Question: In Firefox my cursor turns into the one you see when you select a text field (I'm using Ubuntu 11.04).
The problem seem to be the commented line below (because the cursors returns to default or pointer if I comment it):
'''
<script type="text/javascript" >
$(function(){
var btnUpload=$('#upload');
var status=$('#logo-upload-status');
new AjaxUpload(btnUpload, {
action: '<?php bloginfo('template_directory'); ?>/upload-file.php',
name: 'uploadfile',
/* this is the problem -> onSubmit: function(file, ext){ */
if (! (ext && /^(jpg|png|jpeg|gif)$/.test(ext))){
status.text('Only JPG, PNG or GIF files are allowed');
return false;
}
status.text('Uploading...');
}
onComplete: function(file, response){
//On completion clear the status
status.text('');
//Add uploaded file to list
if(response==="success"){
$('<li></li>').appendTo('#files').html('<img src="<?php bloginfo('template_directory'); ?>/images/'+file+'" alt="" /><br />'+file).addClass('success');
$('#<?php echo $logo_image; ?>').val(file);
} else{
$('<li></li>').appendTo('#files').text(file).addClass('error');
}
}
});
});
</script>
'''
The button:
'''
<input type="button" class="background_pattern_button" id="upload" value="Choose Logo" />
'''
Any suggestions?
EDIT:
Firebug Inspector (For some reason the cursor looks normal in the screenshot):

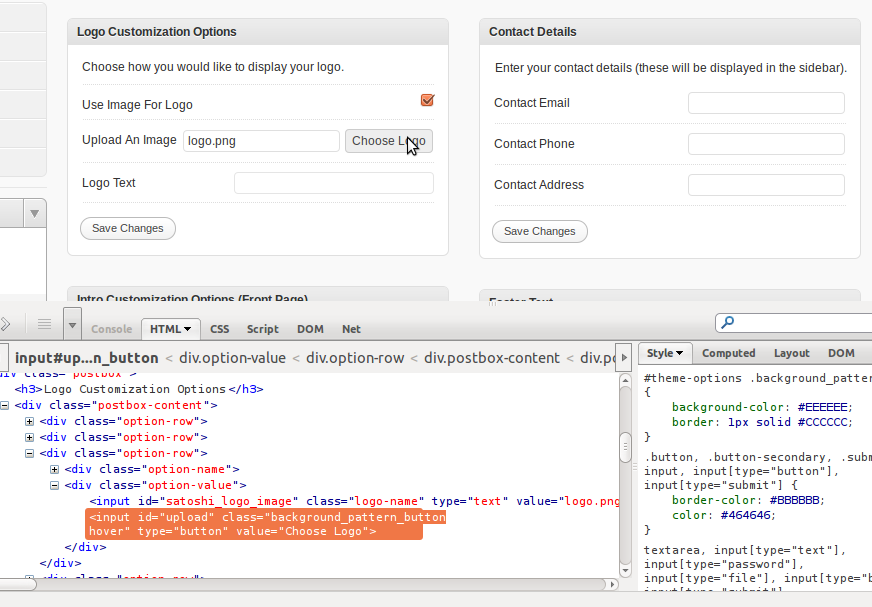
Answer: Ajax Upload uses a method of a hidden '<input type="file" />' which in turn allows you to have a personalised "browse computer" button which will open a file etc etc etc. The problem you are facing is that you cannot change the cursor of the '<input type="file" />'
You just have to put up with it, or push the input to the left a little with css so the button area gives the default cursor instead of text.
Also your input should have a opacity which makes it invisible to naked eye but it is there none the less [on css]